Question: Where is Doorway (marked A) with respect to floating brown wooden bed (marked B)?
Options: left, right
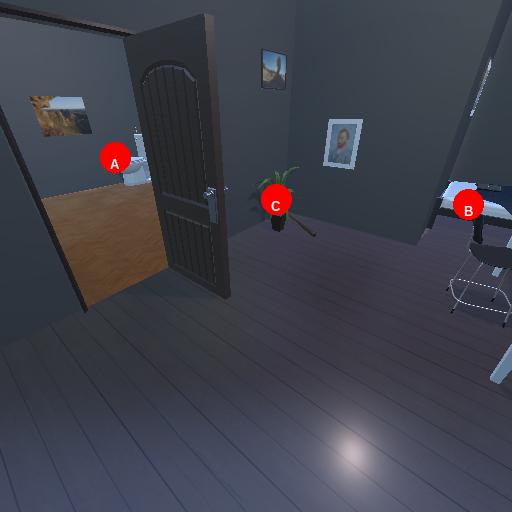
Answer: left